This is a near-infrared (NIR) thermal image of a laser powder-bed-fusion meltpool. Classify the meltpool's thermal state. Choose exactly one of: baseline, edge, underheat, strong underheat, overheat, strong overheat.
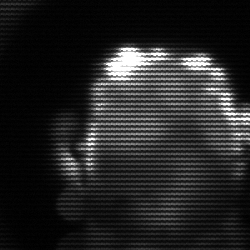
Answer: baseline